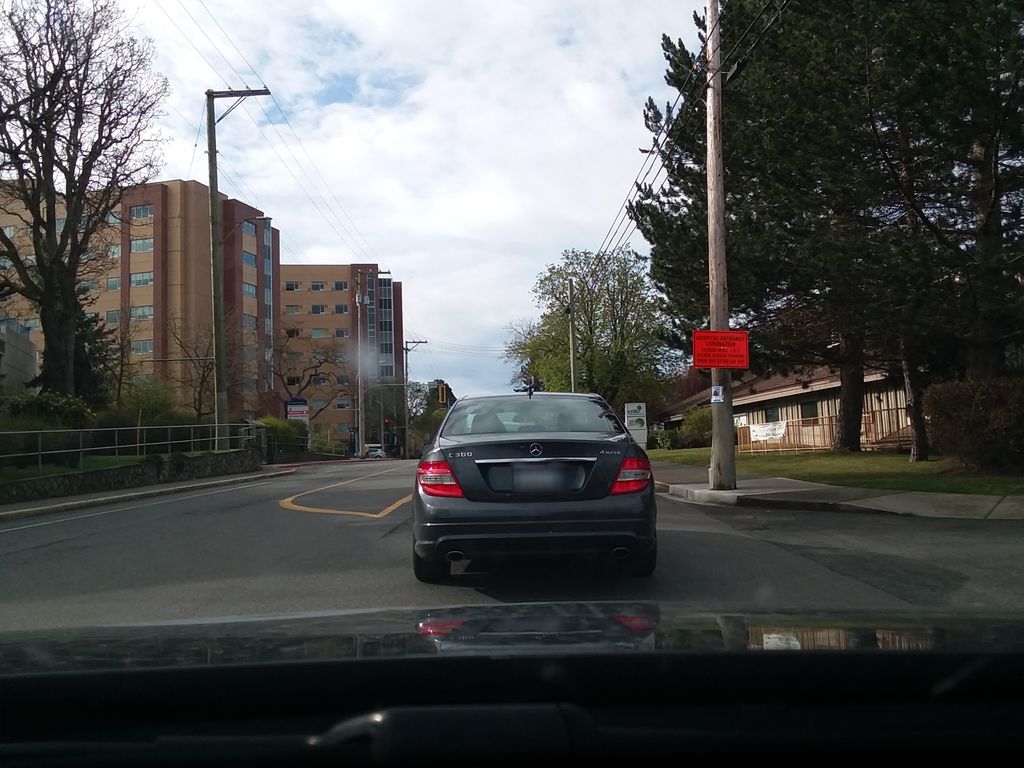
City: victoria